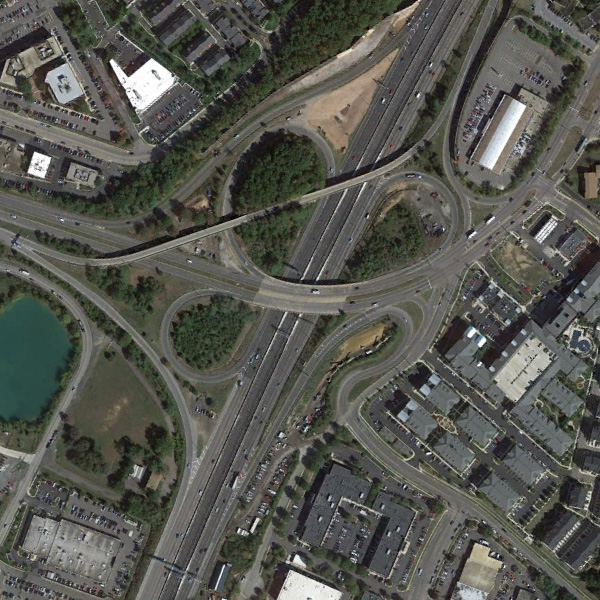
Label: Viaduct